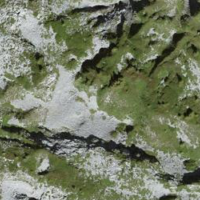
EUNIS habitat code: 31
Species observed at this site:
Clinopodium alpinum